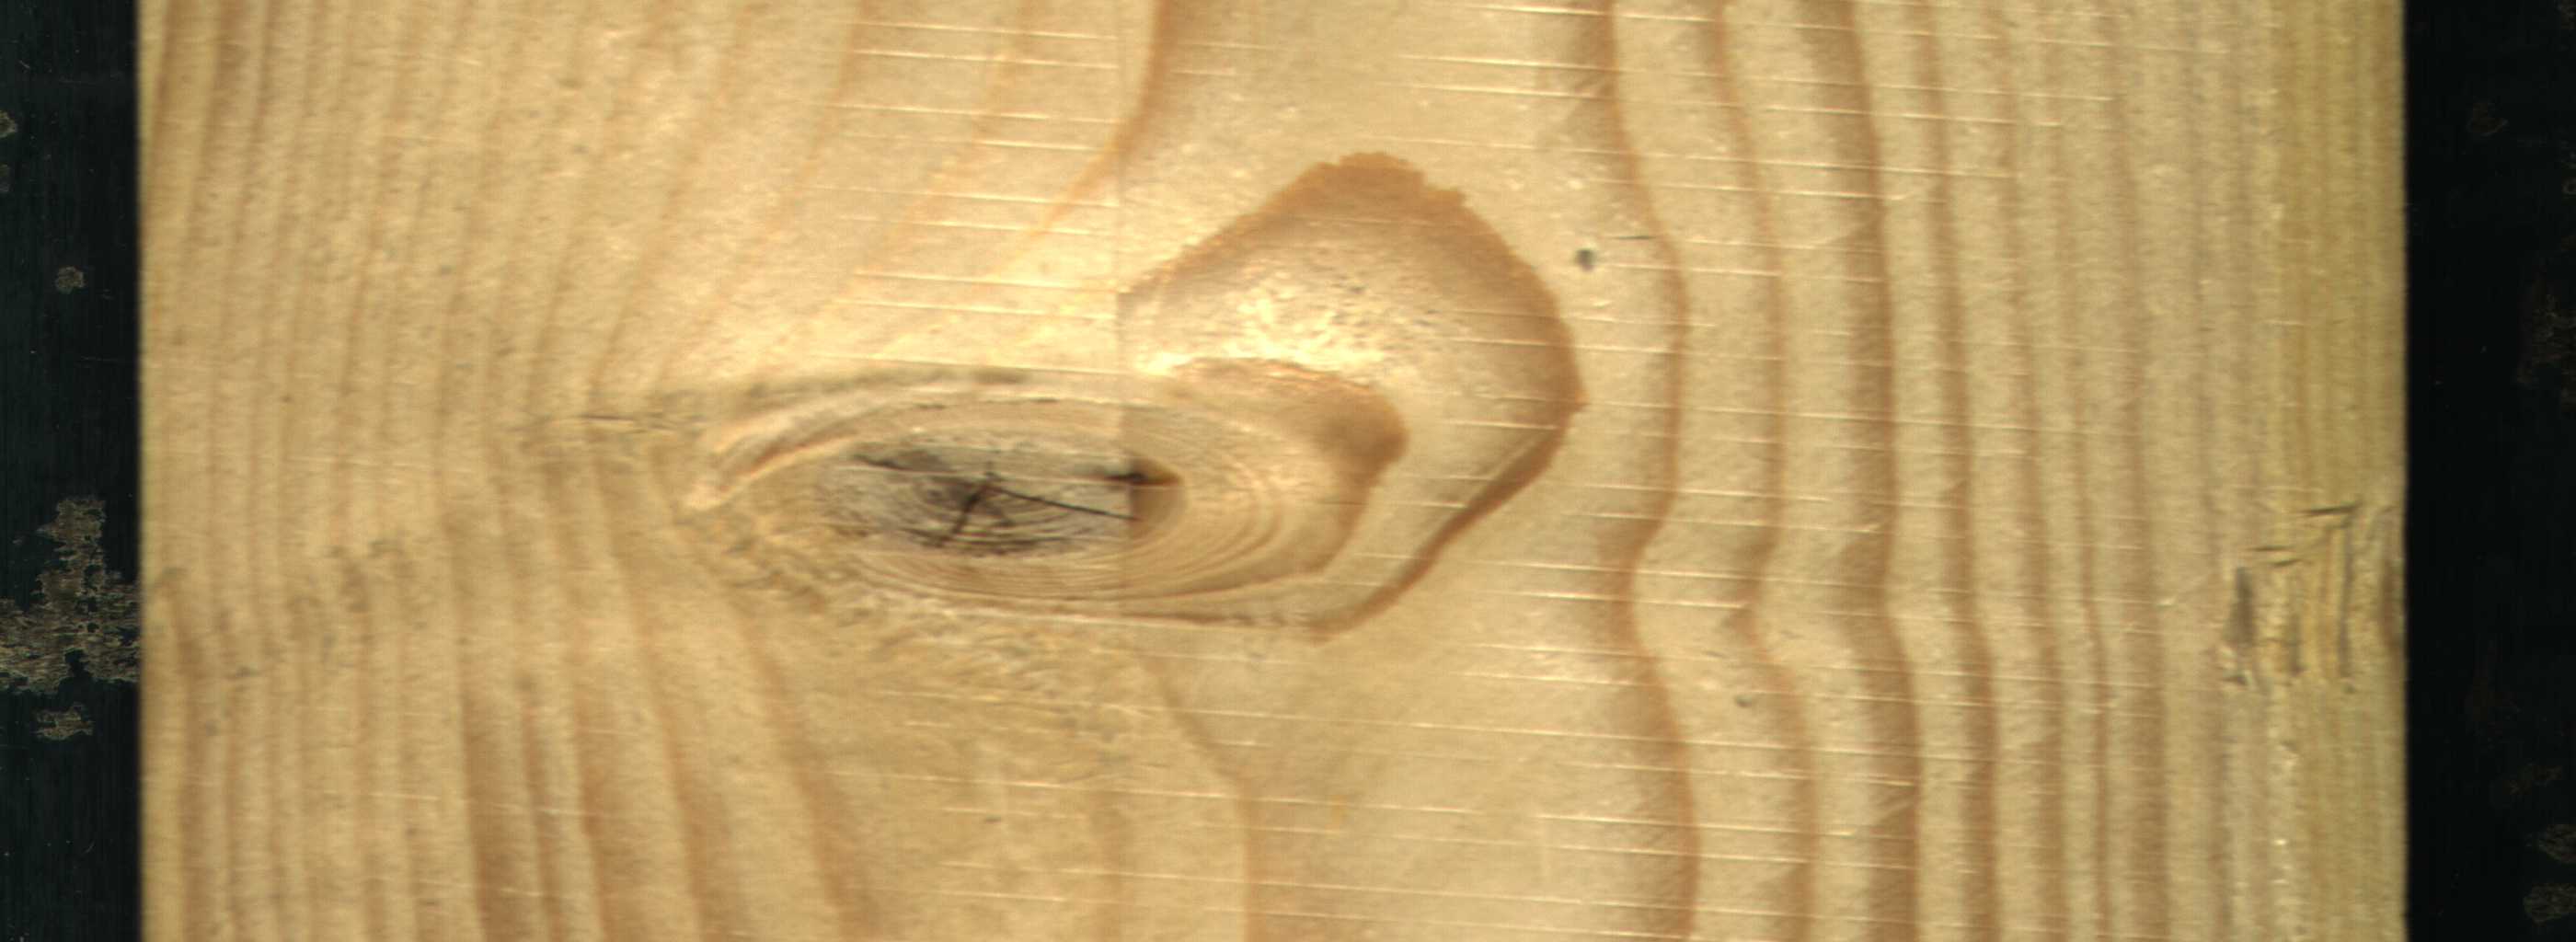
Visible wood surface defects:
knot_with_crack